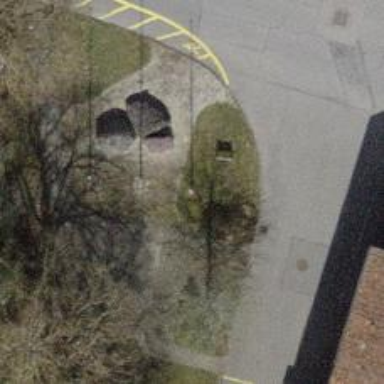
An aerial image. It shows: Flagpole which is man-made.